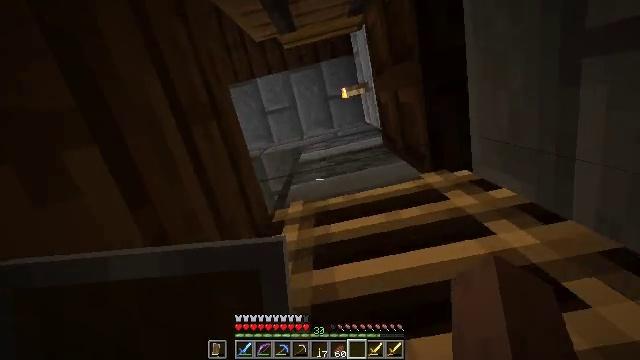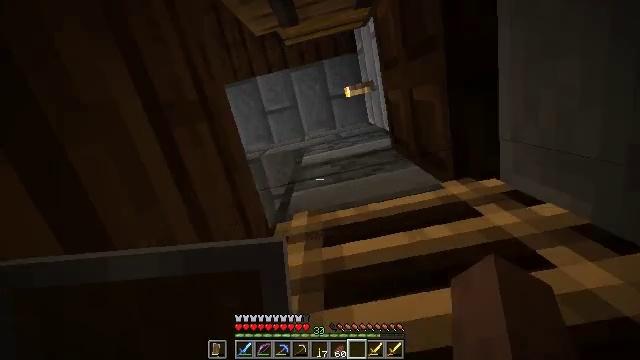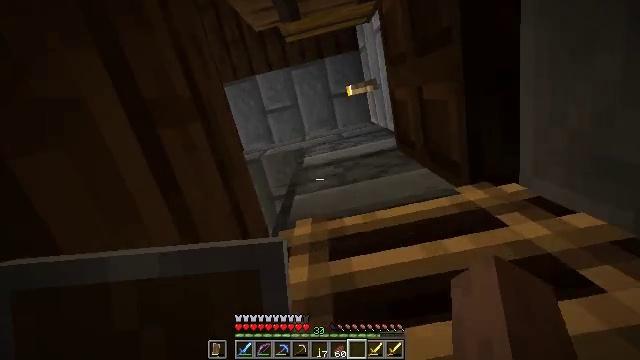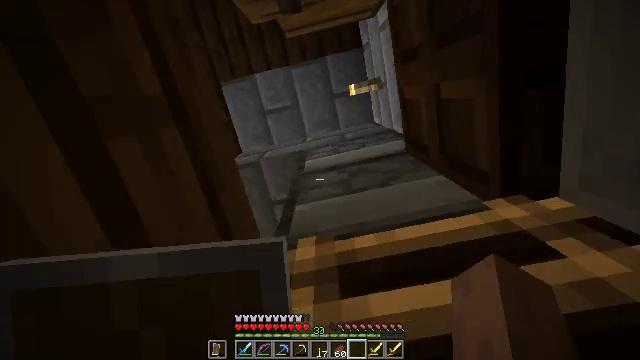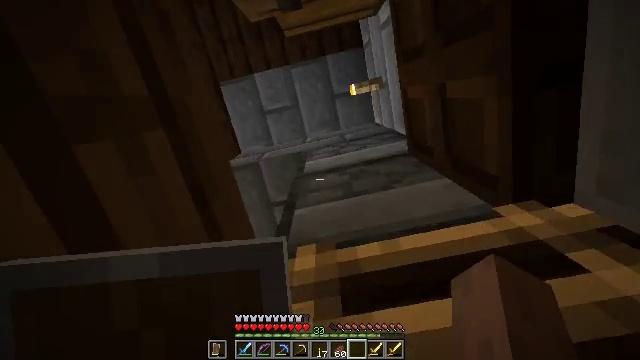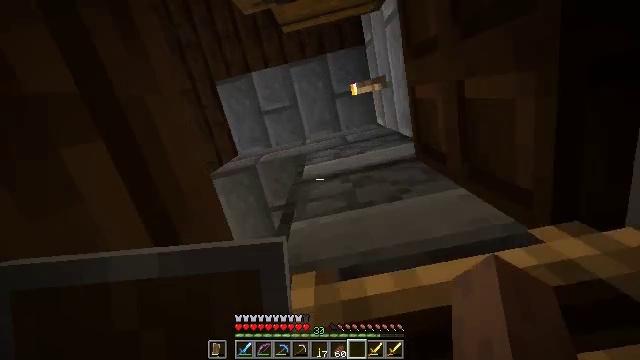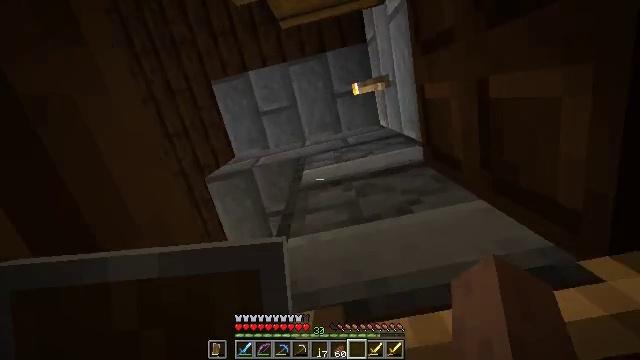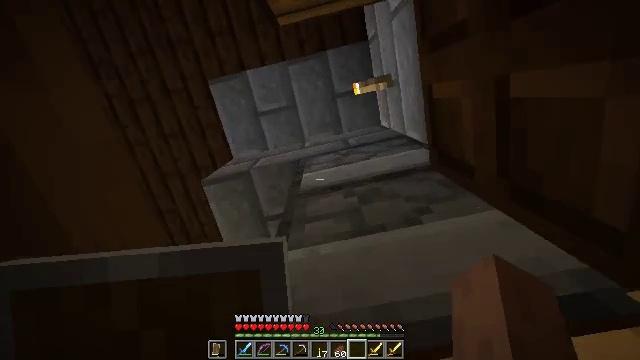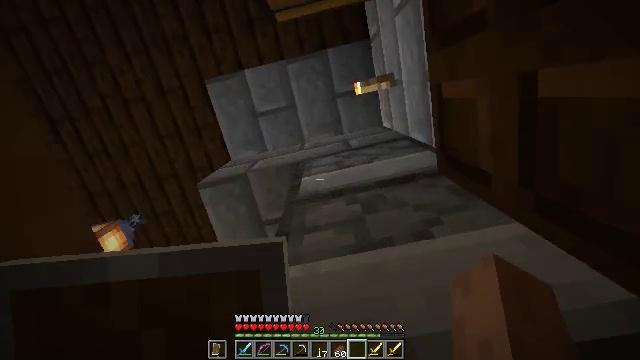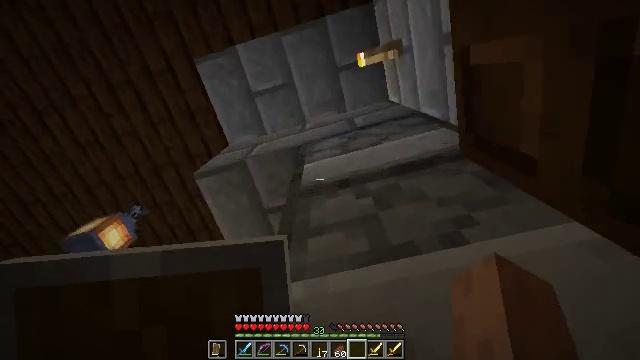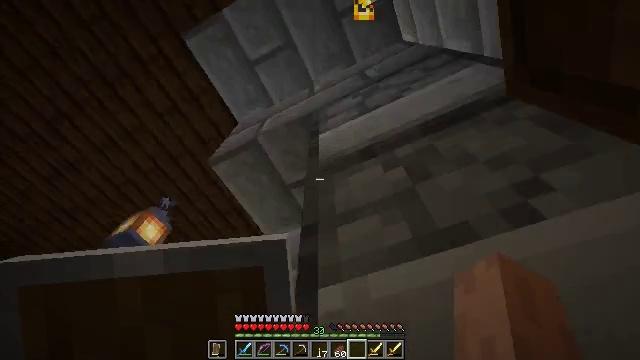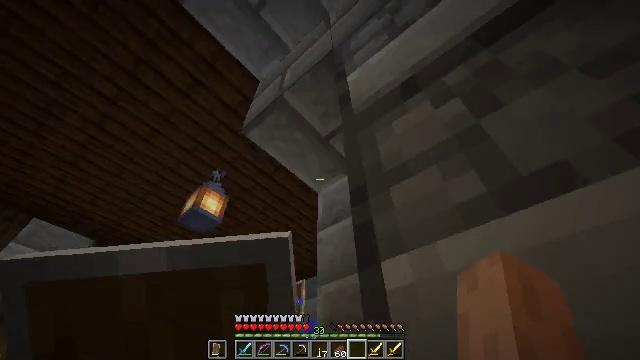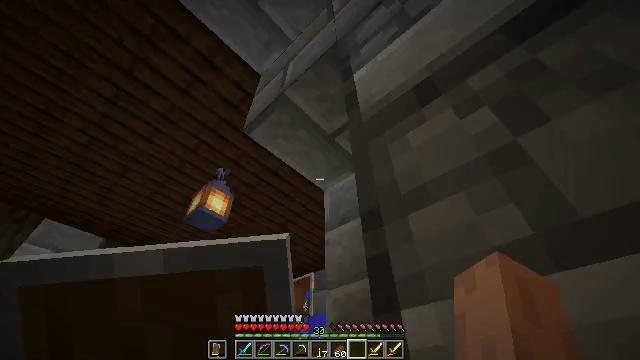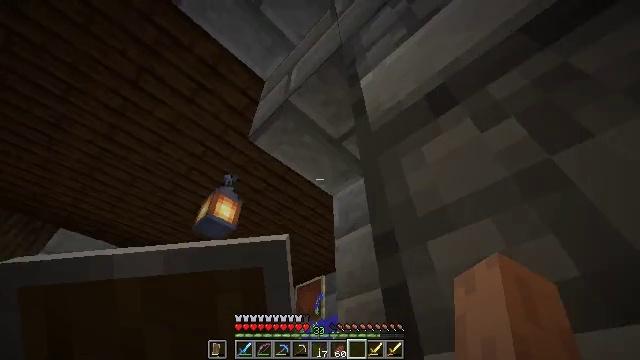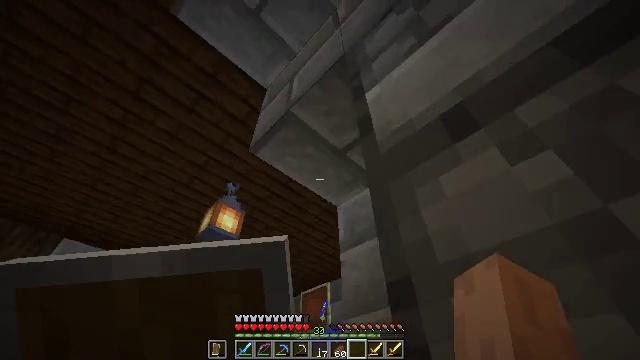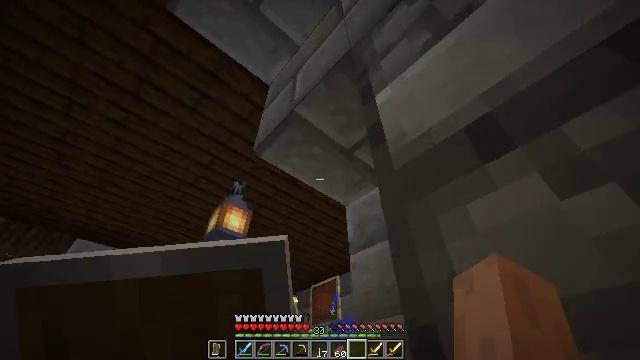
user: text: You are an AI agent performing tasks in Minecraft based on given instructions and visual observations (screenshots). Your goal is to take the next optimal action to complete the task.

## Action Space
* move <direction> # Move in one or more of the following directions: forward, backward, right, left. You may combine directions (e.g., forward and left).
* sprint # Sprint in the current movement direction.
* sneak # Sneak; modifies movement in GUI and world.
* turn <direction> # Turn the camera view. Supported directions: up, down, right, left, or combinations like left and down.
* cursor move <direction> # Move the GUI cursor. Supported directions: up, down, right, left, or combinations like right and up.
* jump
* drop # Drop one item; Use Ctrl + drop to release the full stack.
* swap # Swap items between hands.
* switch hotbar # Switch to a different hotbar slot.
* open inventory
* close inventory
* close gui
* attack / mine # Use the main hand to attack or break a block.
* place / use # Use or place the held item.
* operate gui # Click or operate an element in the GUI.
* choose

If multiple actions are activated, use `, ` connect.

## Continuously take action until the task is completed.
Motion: motion action
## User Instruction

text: craft item air
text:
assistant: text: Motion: move forward, jump
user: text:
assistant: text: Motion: move forward, jump
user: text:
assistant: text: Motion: move forward, jump
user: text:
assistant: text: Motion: move forward, jump
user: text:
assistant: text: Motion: move forward, jump
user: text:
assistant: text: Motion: move forward, jump
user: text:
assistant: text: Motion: move forward, jump
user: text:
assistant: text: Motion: move forward, jump
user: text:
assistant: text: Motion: move forward, turn left and down, jump
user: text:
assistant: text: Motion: move forward, turn left and down, jump
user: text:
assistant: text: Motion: move forward, turn left and down, jump
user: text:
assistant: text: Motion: move forward, turn left and down, jump
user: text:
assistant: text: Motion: move forward, turn left, jump
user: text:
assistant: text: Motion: move forward, turn left, jump
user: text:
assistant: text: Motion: move forward, turn left and down, jump
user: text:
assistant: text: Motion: move forward, turn left and down, jump
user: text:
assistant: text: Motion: move forward, turn left and down, jump
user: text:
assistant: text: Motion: move forward, turn left and down, jump
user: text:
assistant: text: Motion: move forward, turn left and down, jump
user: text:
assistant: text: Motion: move forward, jump
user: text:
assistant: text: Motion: move forward, turn right, jump
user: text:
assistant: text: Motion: move forward, turn right and down, jump
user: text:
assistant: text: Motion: move forward, jump
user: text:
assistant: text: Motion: move forward and move left, jump
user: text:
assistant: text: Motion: move forward and move left, turn right and down, jump
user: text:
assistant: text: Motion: move forward and move left, turn right and down
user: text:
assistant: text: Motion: move back and move left, turn right and down
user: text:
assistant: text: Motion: move back and move left, turn right and down
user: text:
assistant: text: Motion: move back and move left, turn right
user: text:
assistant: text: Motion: move back and move left, turn right